Question: I was searching the internet for tips to optimizing Objective-C code and came across <URL> link. In the article I saw the note below, which I am not able to understand.

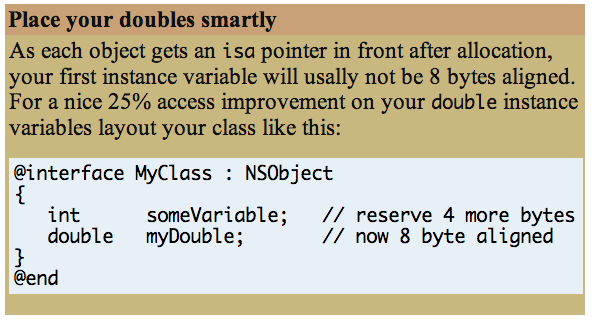
Answer: This article is out of date. It was at one time true that ivars were stored in an Objective-C instance just as the members of a struct are stored, and thus that memory alignment could (marginally) affect access time.
Now, however, ivars <URL>; the instance now holds the of the ivar, and uses that to access the variable. Since all those offsets are of the same type, and you have no control over the other storage, this alignment issue is obviated.
Further, explicit ivar declaration has fallen out of routine usage with the introduction of declared properties.